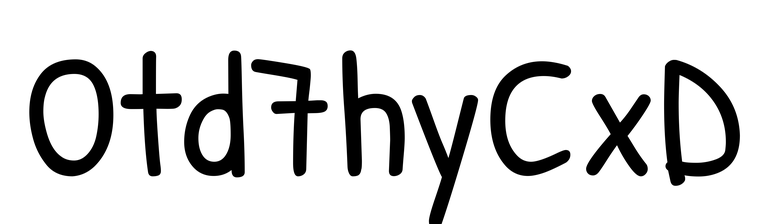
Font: PatrickHand-Regular